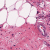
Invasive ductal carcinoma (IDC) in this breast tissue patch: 0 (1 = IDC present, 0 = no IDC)